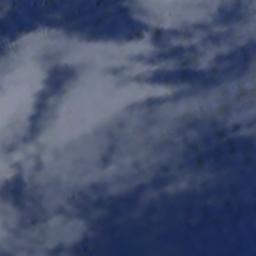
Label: cloud